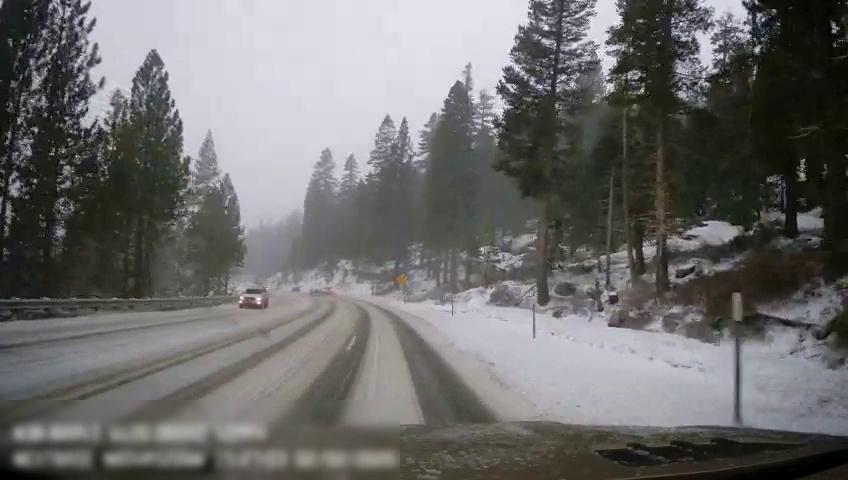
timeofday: Day
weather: Snowy
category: Drivable Space
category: Vehicles | SUV
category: Vehicles | Car
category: Vehicles | SUV
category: Lanes | Current Lane
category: Traffic | Signs